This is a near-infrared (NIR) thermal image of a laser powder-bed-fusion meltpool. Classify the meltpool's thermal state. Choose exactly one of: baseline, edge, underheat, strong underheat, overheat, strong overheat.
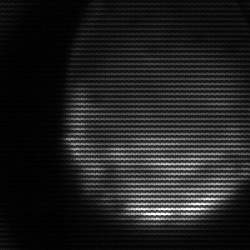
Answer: edge